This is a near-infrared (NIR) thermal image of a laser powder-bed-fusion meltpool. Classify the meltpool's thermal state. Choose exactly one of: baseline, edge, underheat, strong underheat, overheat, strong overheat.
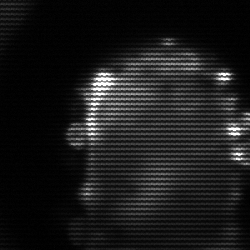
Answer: baseline